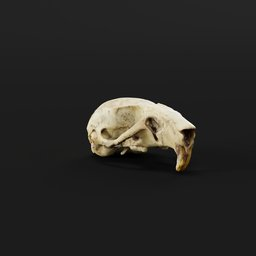
Label: nature